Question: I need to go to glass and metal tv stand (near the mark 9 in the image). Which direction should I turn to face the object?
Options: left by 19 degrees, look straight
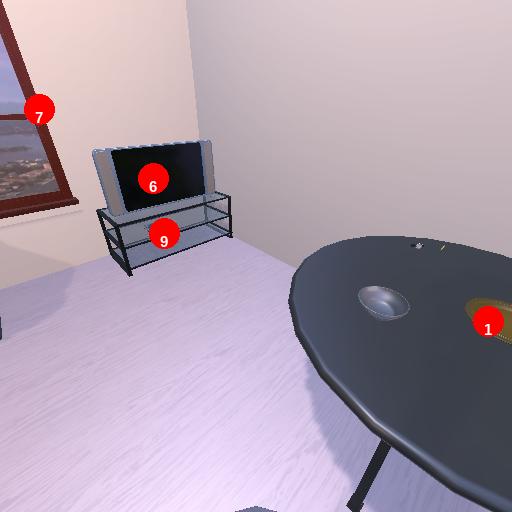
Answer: left by 19 degrees